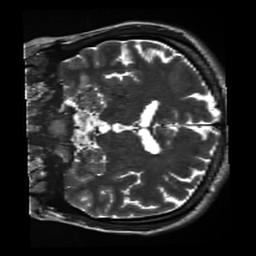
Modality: inplaneT2
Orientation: coronal
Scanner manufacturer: siemens
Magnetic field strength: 3 T
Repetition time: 11 s
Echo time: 0.059 s